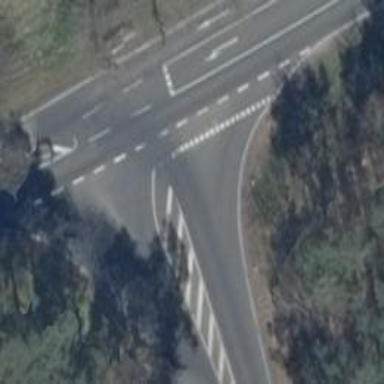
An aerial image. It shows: Road with "give way" sign.